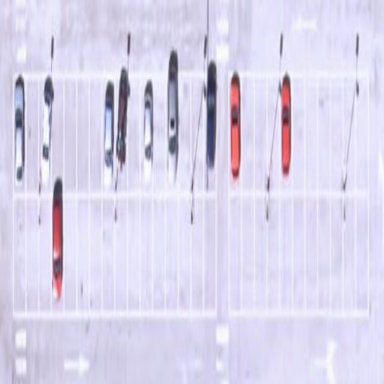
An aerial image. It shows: Asphalt parking aisle road for service vehicles.